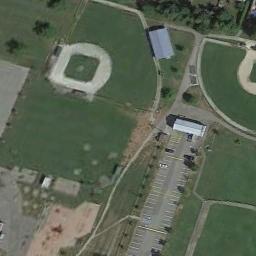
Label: baseball_diamond